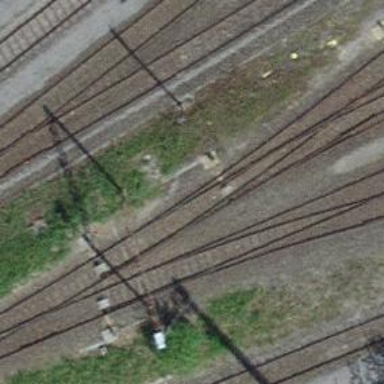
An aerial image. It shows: Railway yard with one track. The railway is electrified with contact line.